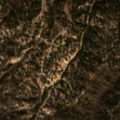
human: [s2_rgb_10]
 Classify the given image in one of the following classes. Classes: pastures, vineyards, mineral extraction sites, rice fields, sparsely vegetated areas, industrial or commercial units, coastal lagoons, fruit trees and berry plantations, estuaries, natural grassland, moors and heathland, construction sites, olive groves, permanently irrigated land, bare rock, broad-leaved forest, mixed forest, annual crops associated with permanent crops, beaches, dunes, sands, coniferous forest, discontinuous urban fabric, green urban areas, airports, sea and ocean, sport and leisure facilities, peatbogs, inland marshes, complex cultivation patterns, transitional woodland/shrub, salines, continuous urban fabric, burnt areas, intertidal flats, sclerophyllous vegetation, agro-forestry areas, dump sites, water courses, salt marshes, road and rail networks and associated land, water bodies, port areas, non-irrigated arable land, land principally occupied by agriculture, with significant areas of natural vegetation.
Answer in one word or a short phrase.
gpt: non-irrigated arable land, agro-forestry areas, broad-leaved forest